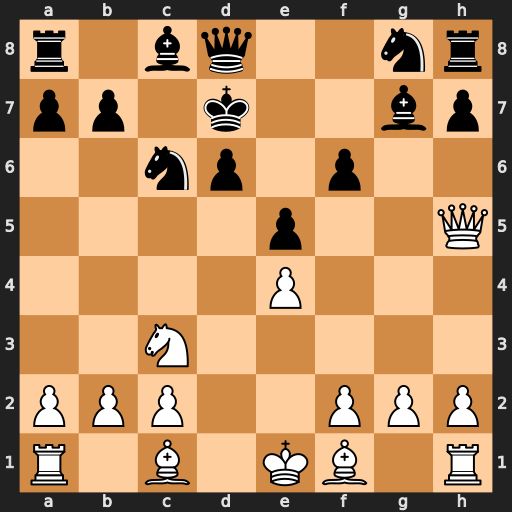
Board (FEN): r1bq2nr/pp1k2bp/2np1p2/4p2Q/4P3/2N5/PPP2PPP/R1B1KB1R
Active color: w
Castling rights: KQ
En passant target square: -
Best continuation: Qg4+ f5 Qxg7+